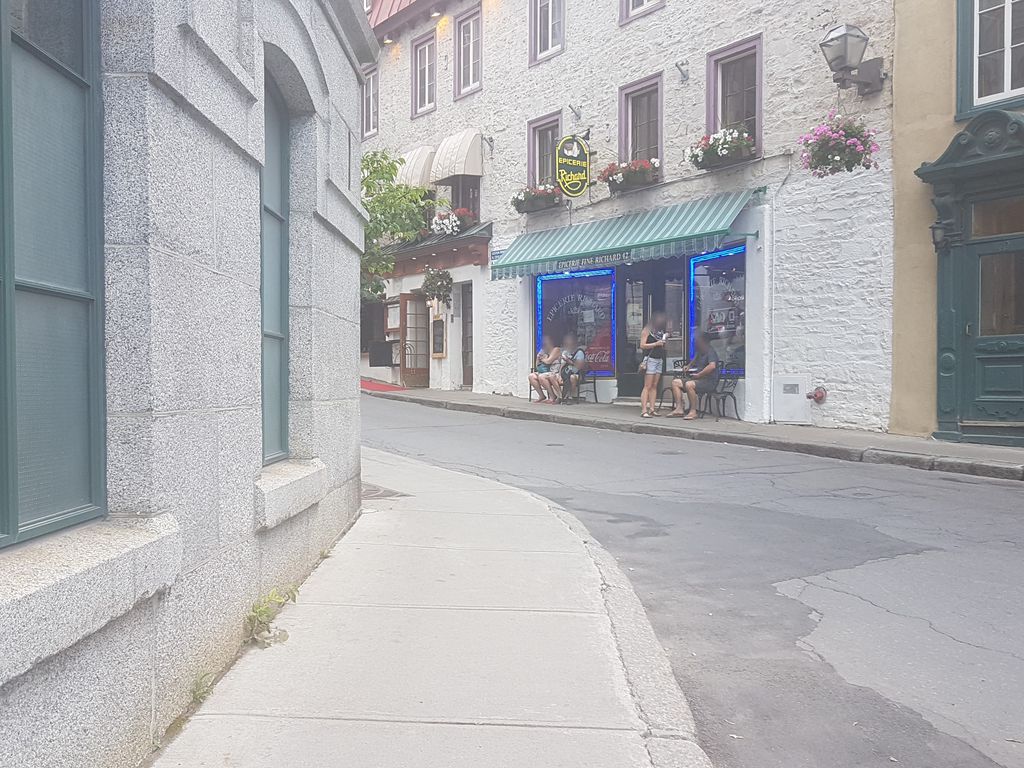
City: quebec_city